Question: Does anyone have sources of his pivot table? Sources were hosted at <URL>?
Here is a pic of it :
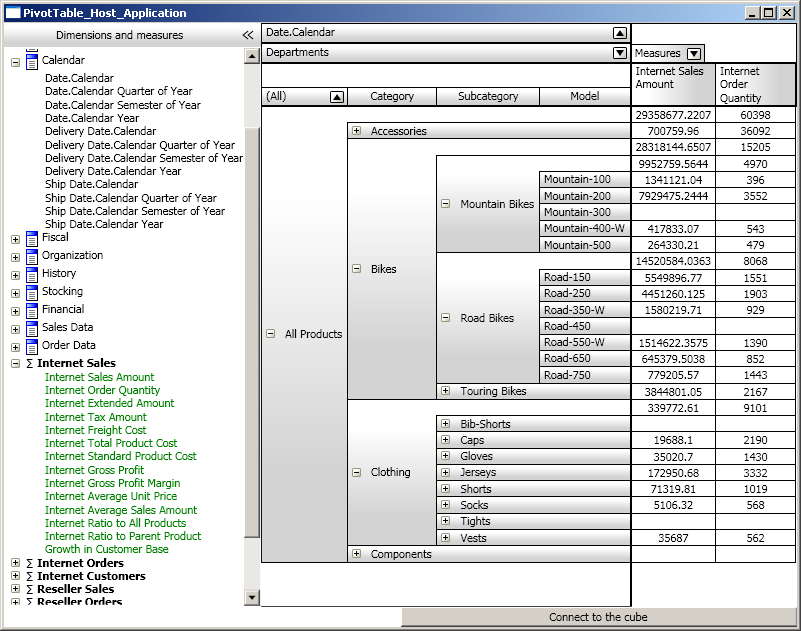
Answer: This is in response to "Similar Samples of Pivot Grid (with Source)"
CellSetGrid is an Open Source ASP .Net (c#) control, which offers pivot table like functionality.
[This used to be available for download in this site:
www.SQLServerAnalysisServices.com
Now the site does not host this control anymore.]
I have uploaded the source of the control - CellSetGrid here.
<URL>
1) You can build the source 2) Add this as a Control in Visual Studio toolbox. 3) Drag and Drop control to a web form 4) Set the connection string to the cube 5) This will show all the dimensions and measure groups so you can drag n drop what you want to get a pivot table like functionality